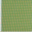
Piece: xx